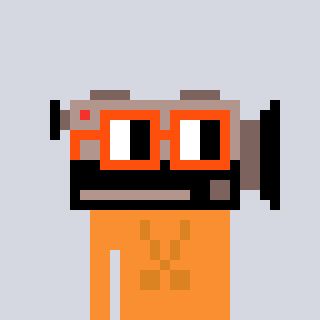
a pixel art character with square orange glasses, a camcorder-shaped head and a orange-colored body on a cool background